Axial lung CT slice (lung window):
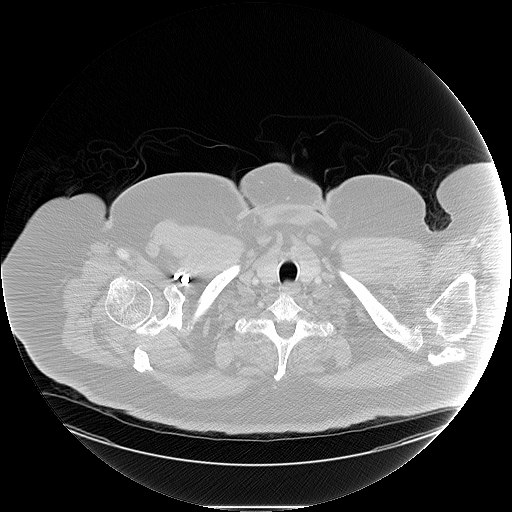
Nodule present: no